Field crop: maize
Growth stage: 2
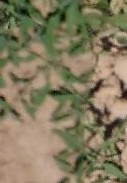
Species: atriplex